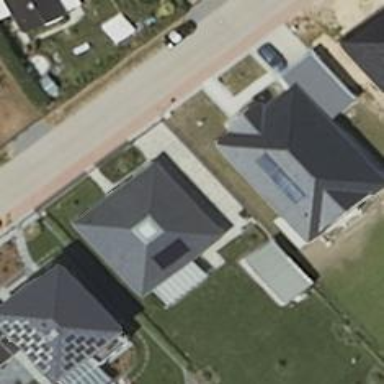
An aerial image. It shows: Simple and straightforward house.